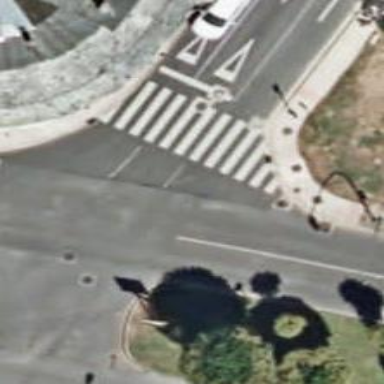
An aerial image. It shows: Road crossing with traffic signals.